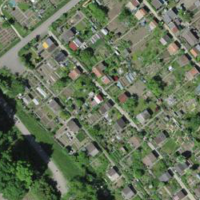
EUNIS habitat code: 53
Species observed at this site:
Corvus corone